Current action and preconditions to check: trajectory_clear

Your task: For each precondition in the list above, predict whether it will hold at this action.

Consider the current scene as observed from the mobile robot's camera, and analyze the predicted future states of all dynamic agents (e.g., people, animals, vehicles, or any moving entities) within the NEXT SECOND.

IMPORTANT: Only answer "very likely" if you are absolutely certain—based on strong, clear evidence—that a dynamic agent will violate the precondition in the predicted future state. Do NOT answer "very likely" for unlikely, ambiguous, or low-probability risks.

Ask yourself for each precondition: Is there a high probability, with clear and convincing evidence, that the predicted future states of any dynamic agent will interfere with the predicted future state of the currently executing action within the NEXT SECOND, causing that precondition to fail?

Assess the risk level based on these predictions. Use "likely" or "very likely" if motions create a clear risk of interference.

Use "neutral" or "improbable" if agents are nearby but their predicted paths are clearly diverging or non-conflicting.

Failure Risk Categories: "very improbable", "improbable", "neutral", "likely", "very likely"

Answer Format: Output ONLY the probability_of_failure value from these categories: "very improbable", "improbable", "neutral", "likely", "very likely"

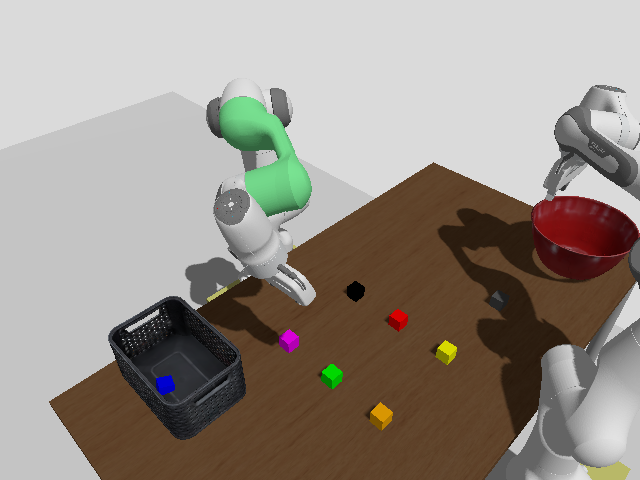

Answer: very improbable